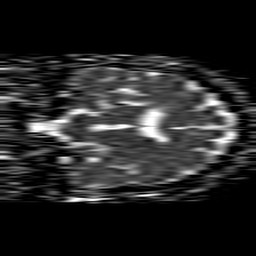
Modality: ADC
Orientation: coronal
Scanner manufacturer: philips
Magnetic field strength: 1.5 T
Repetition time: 4.6 s
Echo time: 0.08631 s